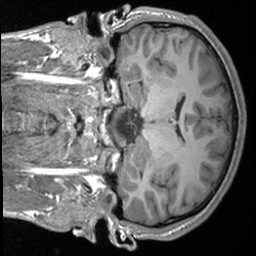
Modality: T1w
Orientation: coronal
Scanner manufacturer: siemens
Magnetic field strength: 3 T
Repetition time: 1.9 s
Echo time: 0.00226 s